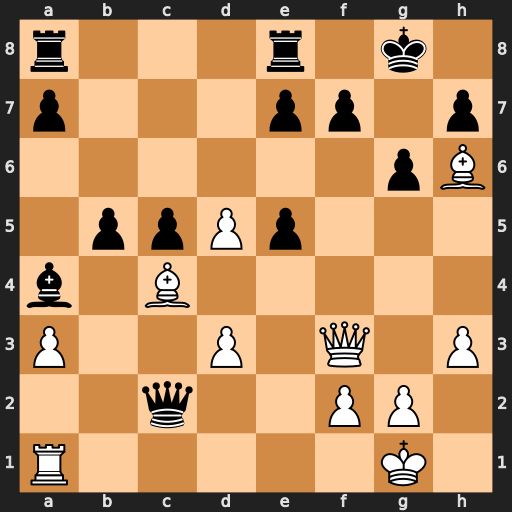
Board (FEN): r3r1k1/p3pp1p/6pB/1ppPp3/b1B5/P2P1Q1P/2q2PP1/R5K1
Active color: w
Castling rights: -
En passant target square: -
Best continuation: d6 bxc4 dxe7 Qd2 Bxd2